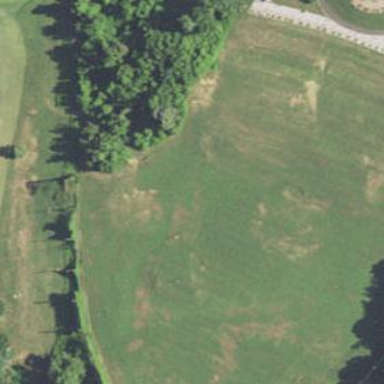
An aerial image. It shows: Grassy area designated as driving range for golf.